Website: lowes
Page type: customer-info-address
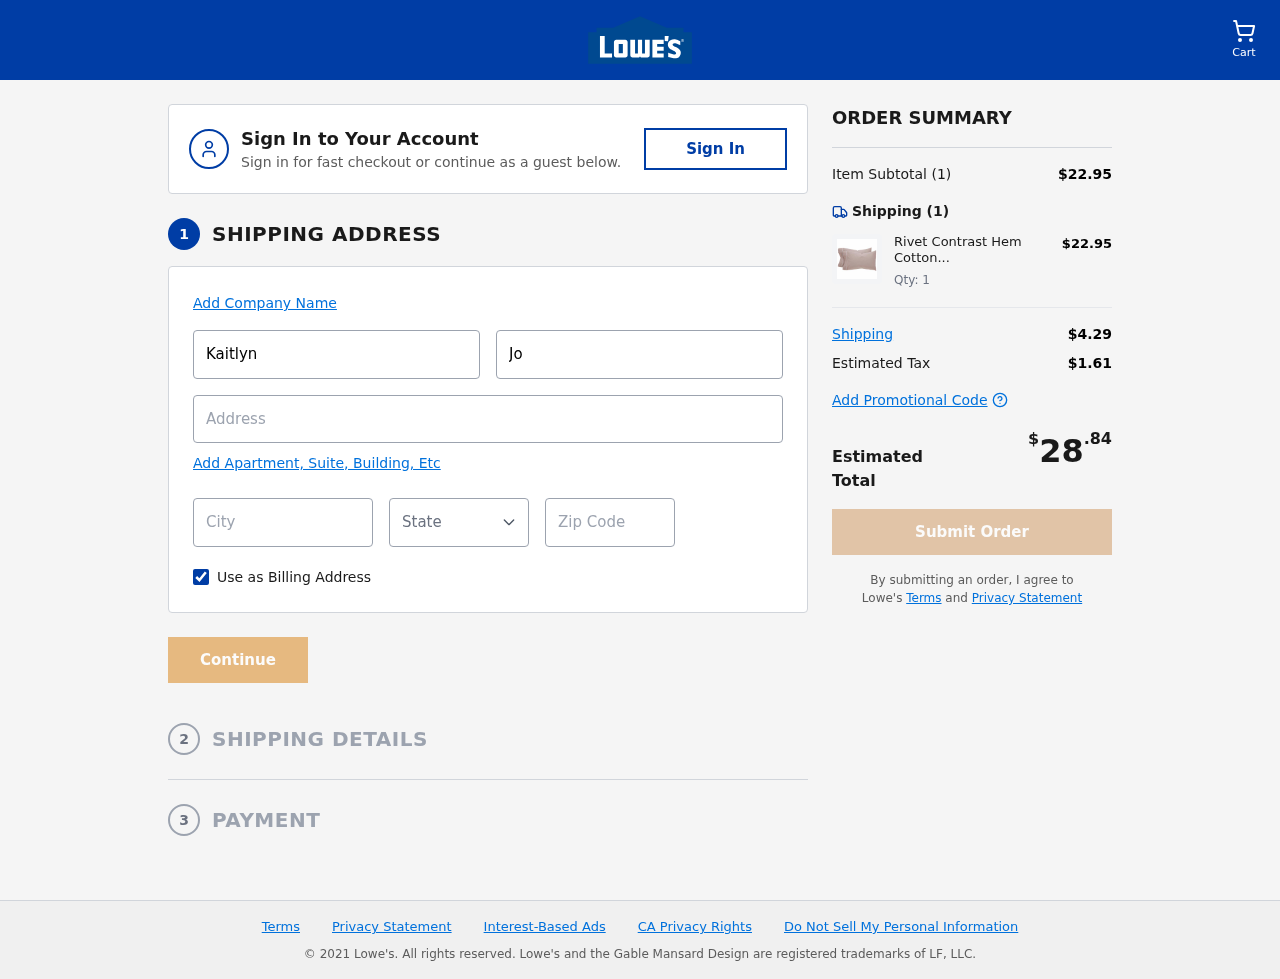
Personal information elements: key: PII_CITY
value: Annachester
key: PII_FIRSTNAME
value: Kaitlyn
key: PII_LASTNAME
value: Johnson
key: PII_POSTCODE
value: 46391
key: PII_STATE_ABBR
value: NJ
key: PII_STREET
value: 850 Lopez Centers
Product elements: key: PRODUCT1_NAME
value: Rivet Contrast Hem Cotton Linen Pillowcase Set
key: PRODUCT1_PRICE
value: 22.95
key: PRODUCT1_QUANTITY
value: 1
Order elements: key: ORDER_NUM_ITEMS
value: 1
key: ORDER_SUBTOTAL
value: $22.95
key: ORDER_NUM_ITEMS2
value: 1
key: ORDER_SHIPPING_COST
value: $4.29
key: ORDER_TAX
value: $1.61
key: ORDER_TOTAL
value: $28.84